Question: 'database.yml' looks like
'''
development:
adapter: mysql2
host: localhost
database: database1
username: root
password:
external:
adapter: mysql2
host: localhost
database: database2
username: root
password:
'''
I have a class 'ExternalDatabaseConnection'
'''
class ExternalDatabaseConnection < ActiveRecord::Base
self.abstract_class = true
establish_connection(:external) #connect to external DB specified in database.yml
attr_protected
end
'''
I'm using 'AR' to query on my external DB.
database2(external DB) is set dynamically from user end and I will not have any information about the tables and attributes.
database1(internal DB) which contains information about tables and some attributes.
---
So basically I have to handle things dynamically.
Works fine.
'''
ExternalDatabaseConnection.table_name = "set_table1" #dynamic
ExternalDatabaseConnection.create(...) #creates a record.
'''
This doesn't.
'''
ExternalDatabaseConnection.table_name = "set_different_table" #dynamic
ExternalDatabaseConnection.create(...)
'''
throws
'''
unknown attribute: attribute_name
'''
Both the things happen in loop, so every-time it works good for initial table set, for the second table, it throws an error.
Debugging:

Note:
'''
ExternalDatabaseConnection.table_name = "payments"
ExternalDatabaseConnection.column_names
=> ["id", "customer_id", "patent_id", "amount", "currency", "date"]
ExternalDatabaseConnection.table_name = "patents"
=> "patents"
2.0.0-p451 :006 > ExternalDatabaseConnection.column_names
=> ["id", "customer_id", "patent_id", "amount", "currency", "date"]
ExternalDatabaseConnection.all
ExternalDatabaseConnection Load (0.4ms) SELECT 'patents'.* FROM 'patents'
=> [#<ExternalDatabaseConnection id: 1, number: "1111", description: "https://www.google.co.in", registry_date: "2014-08-20", documnetdir: nil, currency: #<BigDecimal:a8f2adc,'0.1212E2',18(27)>>, #<ExternalDatabaseConnection id: 4, number: "1", description: "jhufgtrdfyuh", registry_date: nil, documnetdir: "", currency: #<BigDecimal:a8f2258,'0.0',9(18)>>, ....]
'''
There is no change in attributes, may be this is causing a problem.
If any information is missing, comment up.
Tries:
Before setting table name
1) 'ExternalDatabaseConnection.table_name = nil' .
2) 'ExternalDatabaseConnection.clear_active_connections!' and 'clear_all_connections!'
3) tried with 'set_table_name :table1'
'ClassName.column_names' is not getting changed even after setting different 'table_name' for the 'Class'
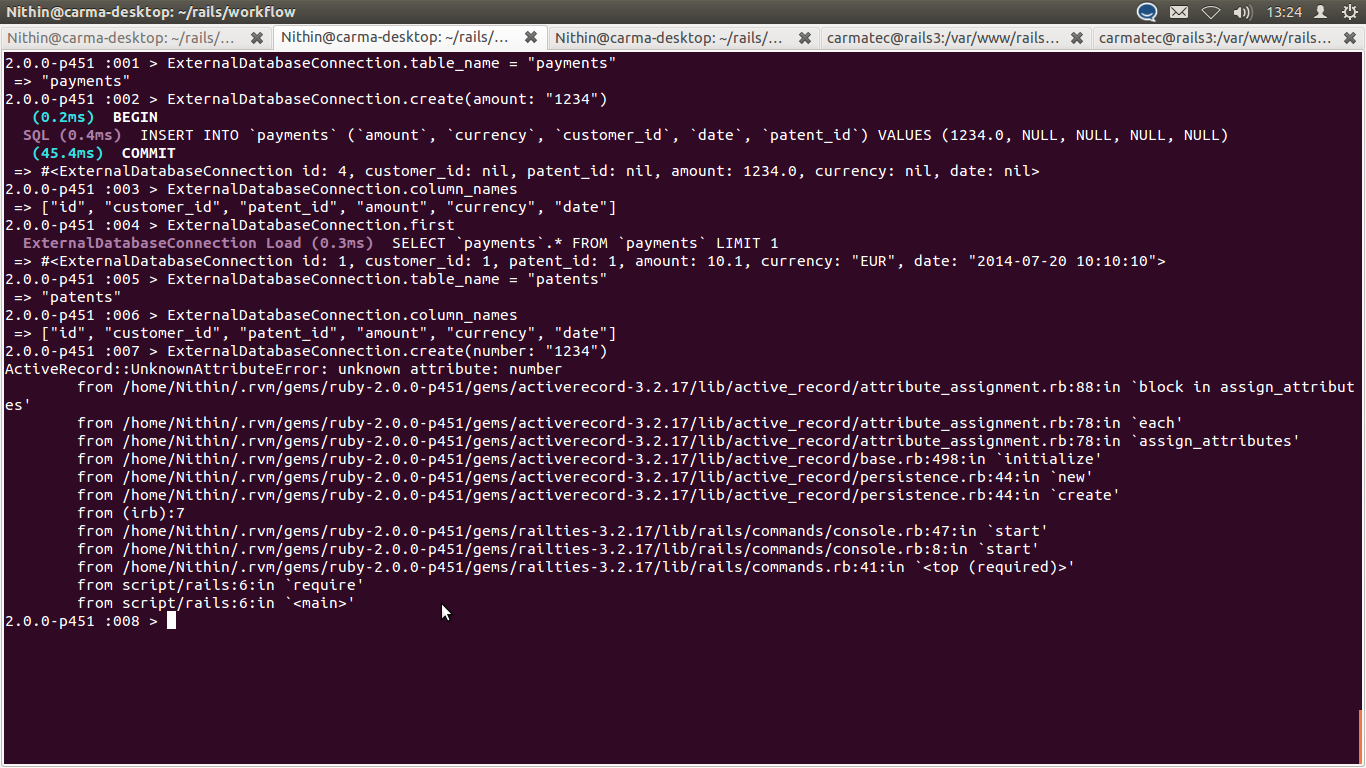
Answer: I have tried this following way. It may help
:set_table_name method is used to change the table name dynamically. You can set the table name and get the attributes name instead of columns name.
For payments table
> ExternalDatabaseConnection.set_table_name :paymentsExternalDatabaseConnection.first.attribute_names
Then you have to reset the column information
> ExternalDatabaseConnection.reset_column_information
For patents:
> ExternalDatabaseConnection.set_table_name :patentsExternalDatabaseConnection.first.attribute_names